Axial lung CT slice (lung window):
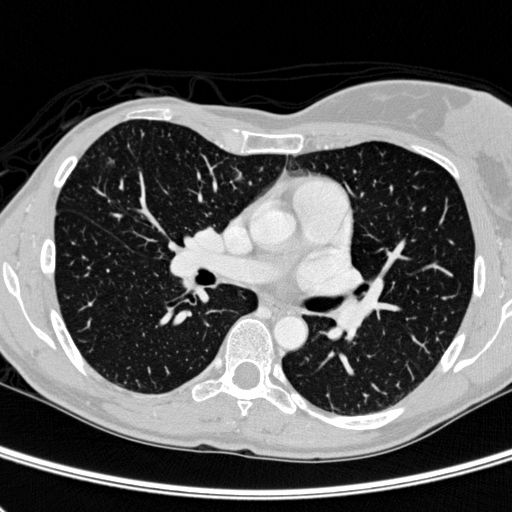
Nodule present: no